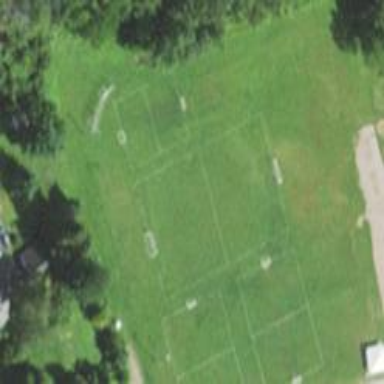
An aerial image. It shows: Grass pitch designated for soccer.